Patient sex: F
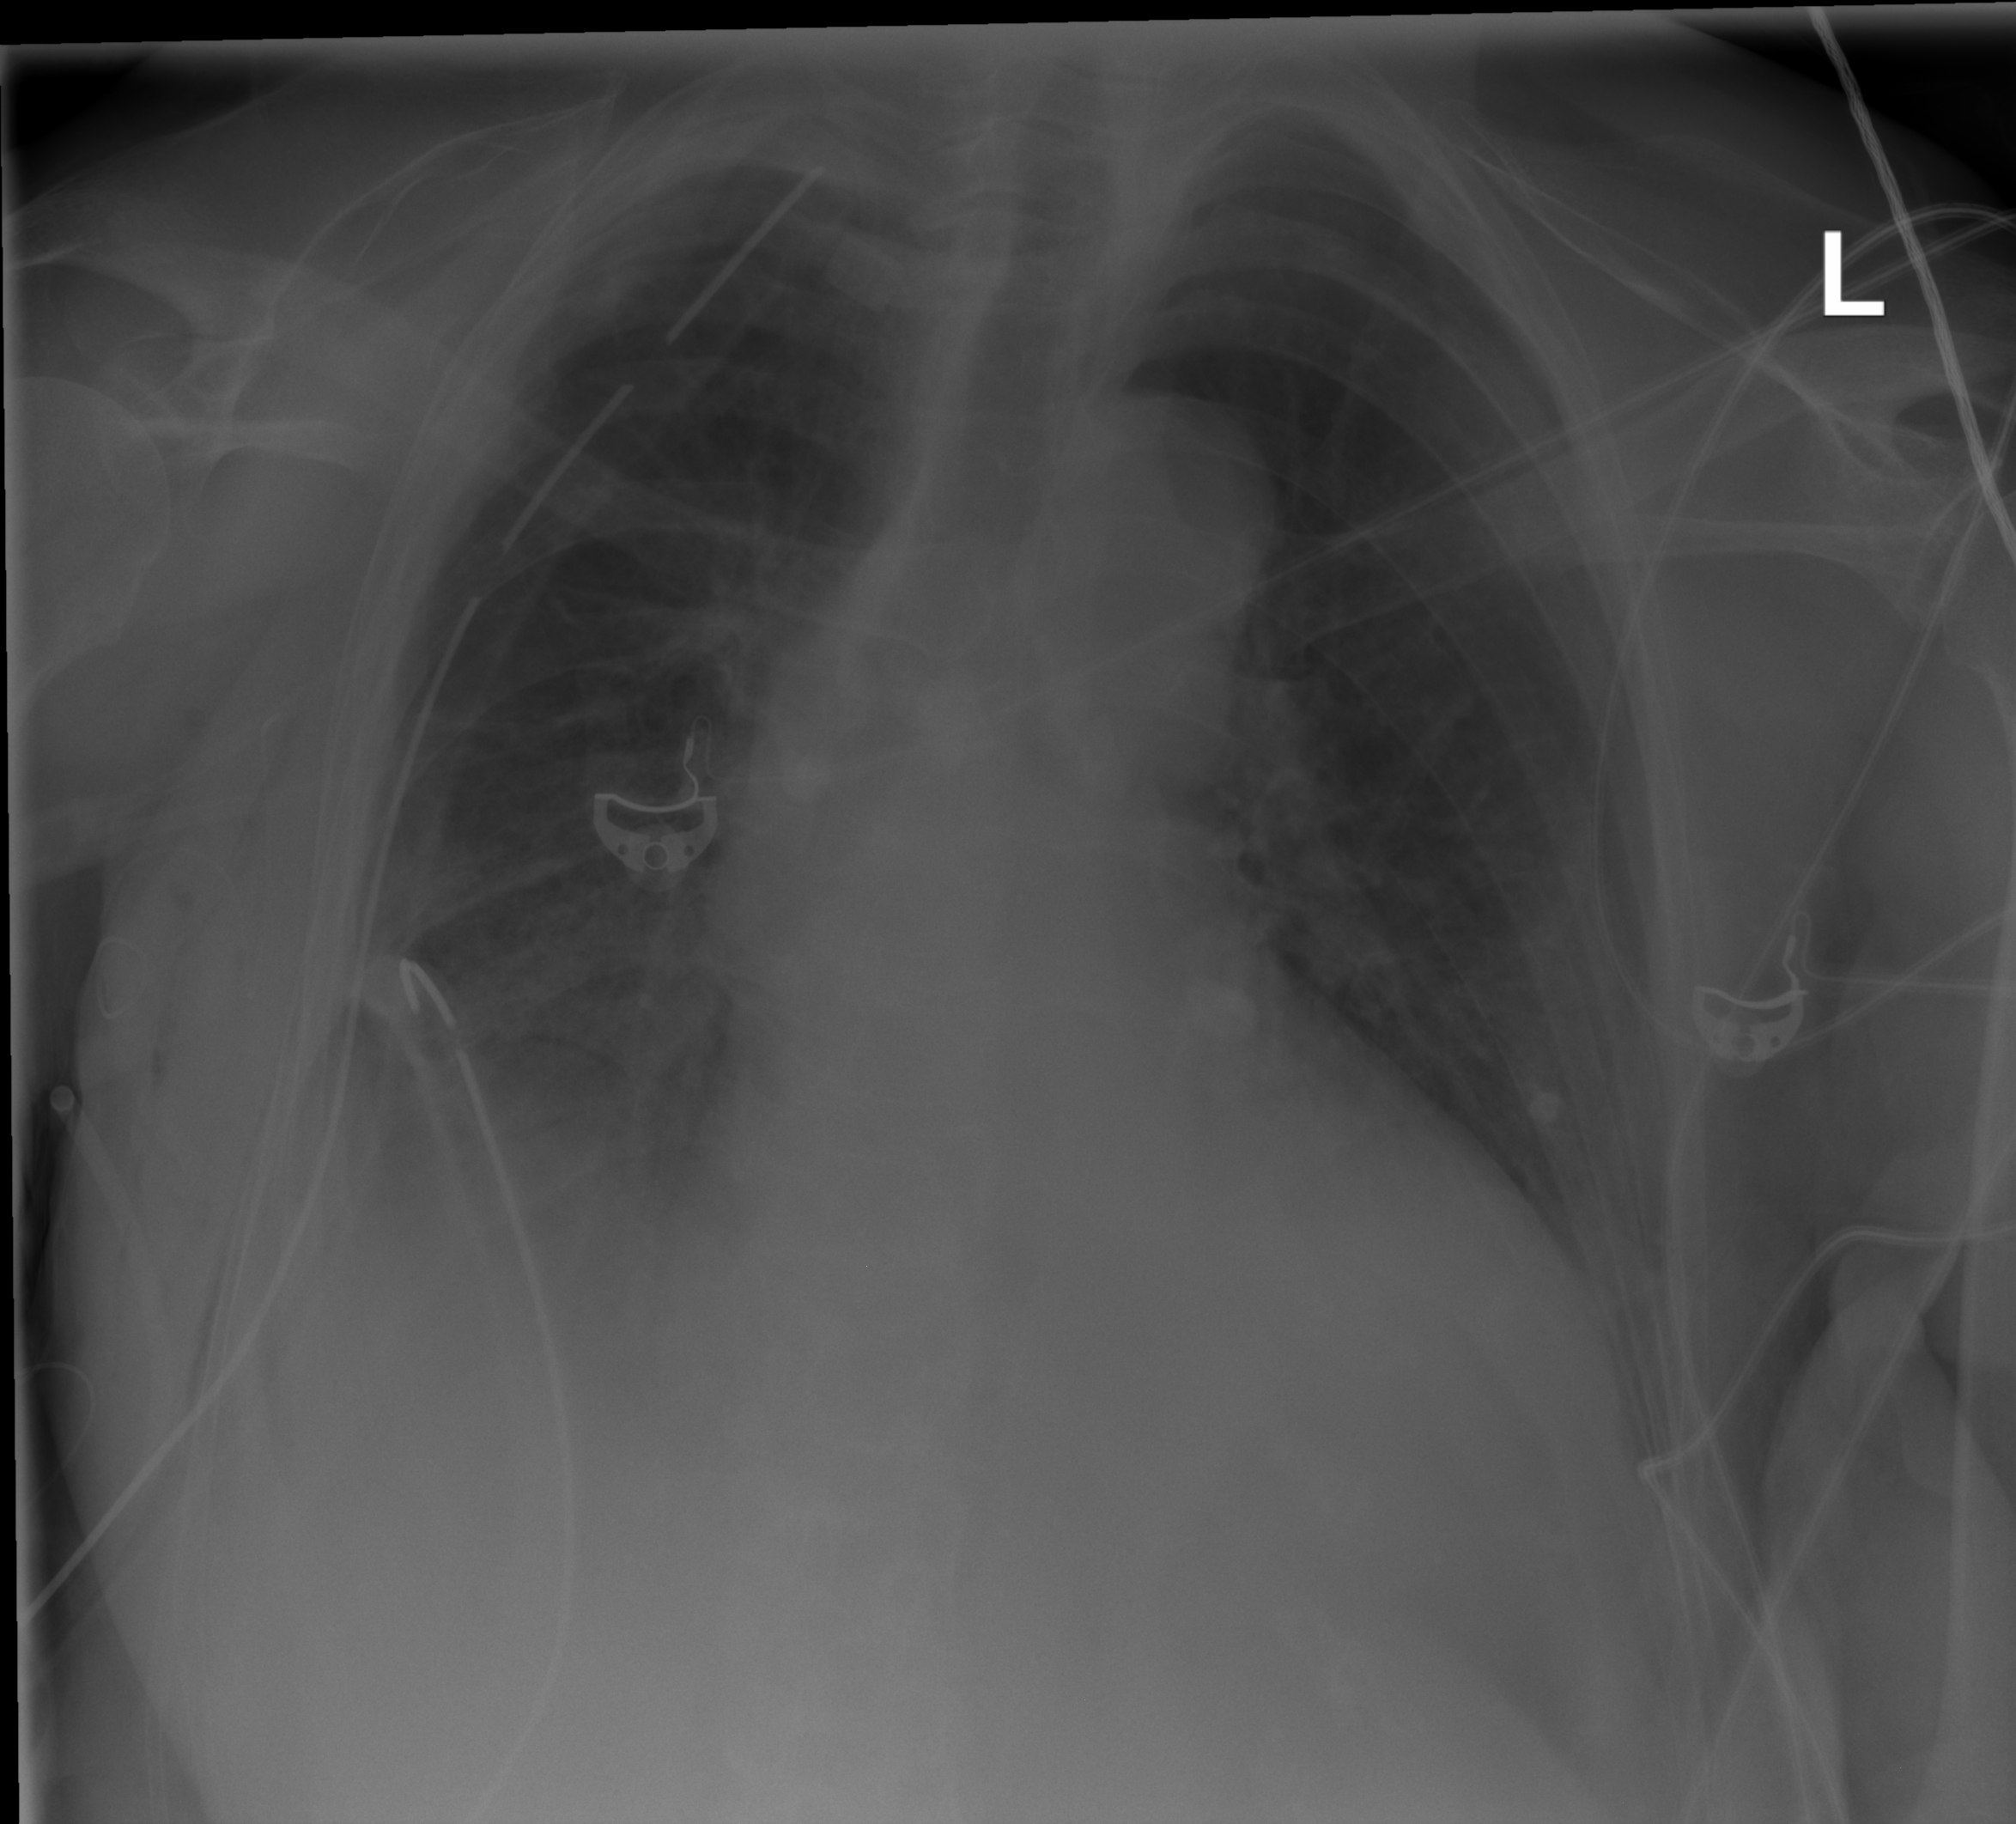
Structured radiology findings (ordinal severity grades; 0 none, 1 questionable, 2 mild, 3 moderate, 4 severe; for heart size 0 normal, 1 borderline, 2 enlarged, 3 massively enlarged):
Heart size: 2
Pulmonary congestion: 0
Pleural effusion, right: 3
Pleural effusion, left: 1
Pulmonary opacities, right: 0
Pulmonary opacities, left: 0
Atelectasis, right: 2
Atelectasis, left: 2